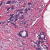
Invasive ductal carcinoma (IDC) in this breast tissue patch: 1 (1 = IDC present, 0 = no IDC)